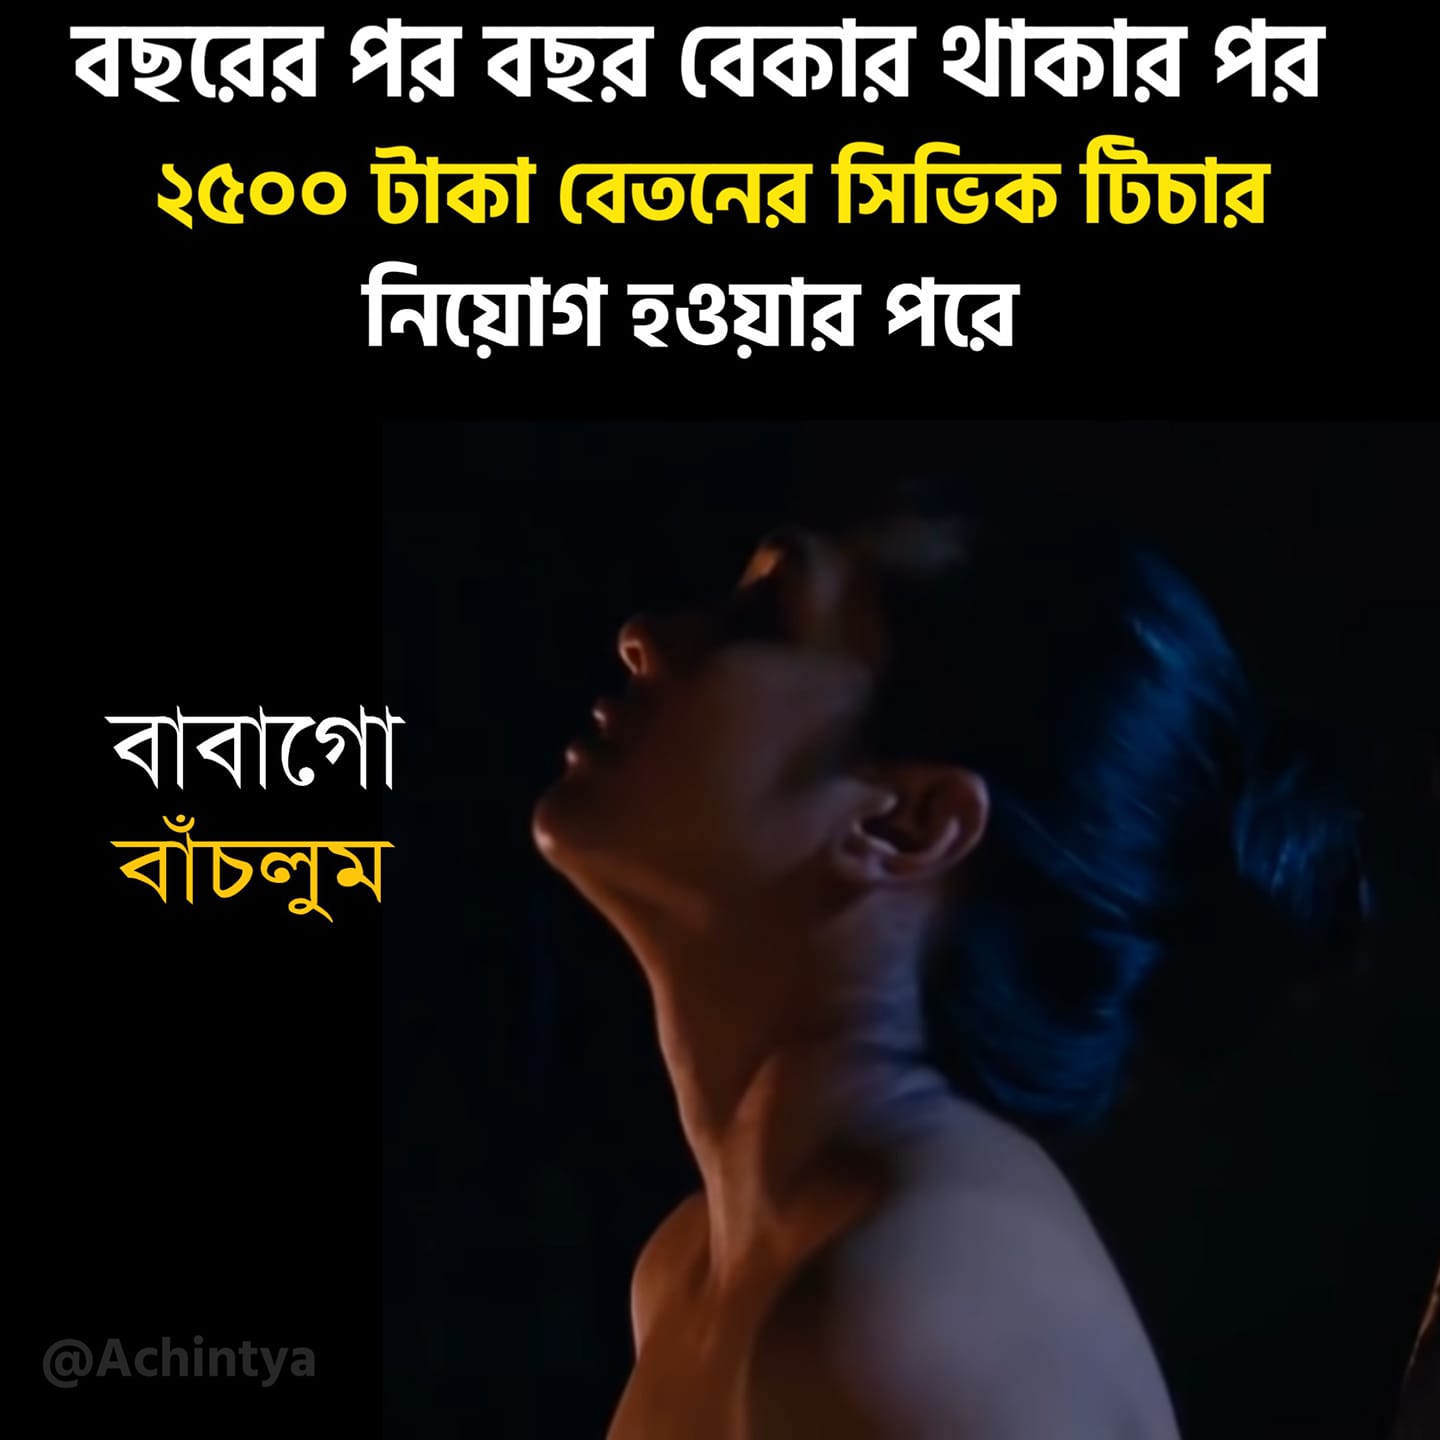
Caption: বছরের পর বছর বেকার থাকার পর ২৫০০ টাকা বেতনের সিভিক টিচার নিয়োগ হওয়ার পরে    বাবাগো বাচলুম
Label: hate